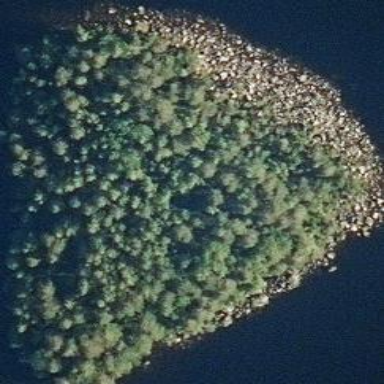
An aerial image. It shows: Image showing island.